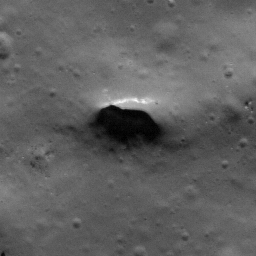
Pit: Copernicus 17a
Host crater: Copernicus
Host type: impact_melt
Lunar coordinates: latitude 10.24, longitude 339.601